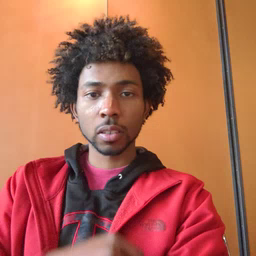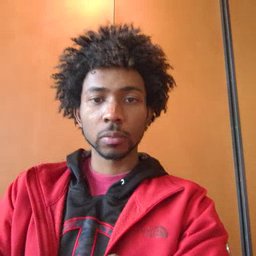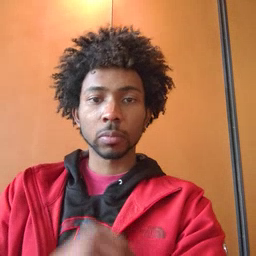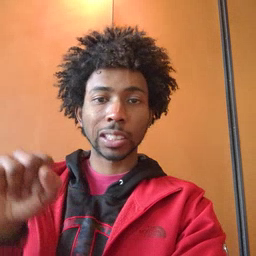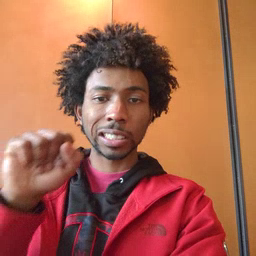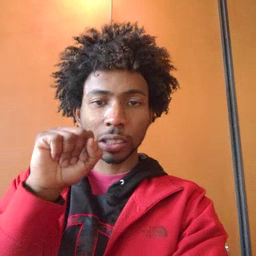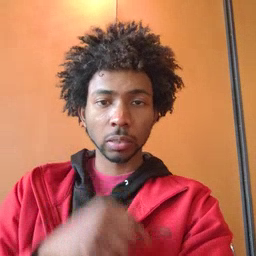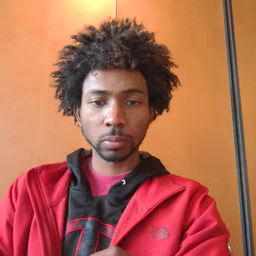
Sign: carrot